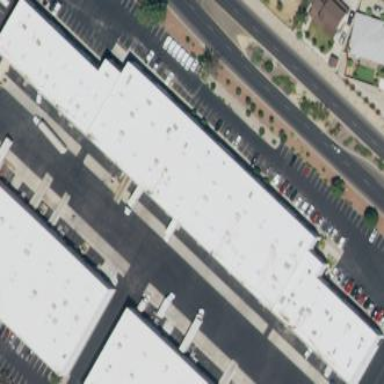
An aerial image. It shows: Commercial building.